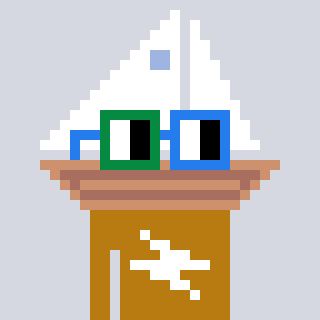
a pixel art character with square green and blue glasses, a sailboat-shaped head and a gold-colored body on a cool background